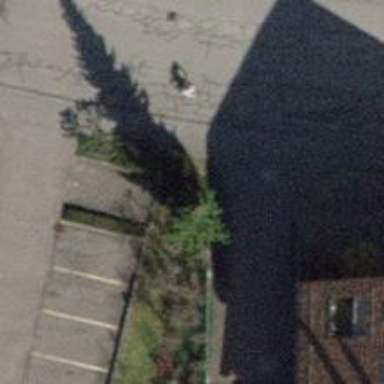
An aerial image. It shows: Asphalt sidewalk.